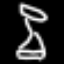
Label: hourglass